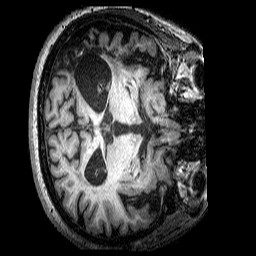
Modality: T1w
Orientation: axial
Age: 66
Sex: female
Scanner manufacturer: siemens
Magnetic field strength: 3 T
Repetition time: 2.25 s
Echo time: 0.00452 s